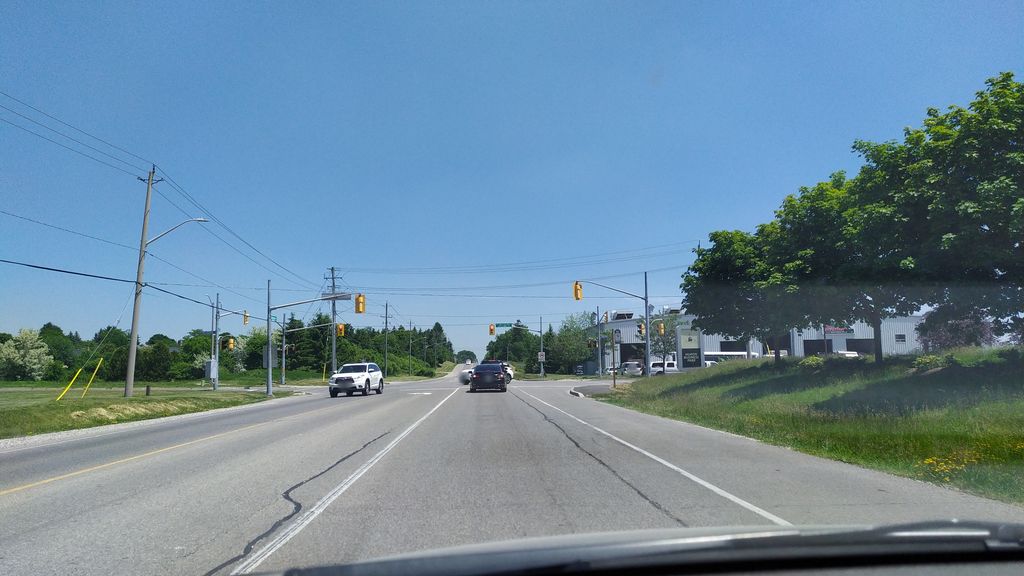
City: kitchener-waterloo